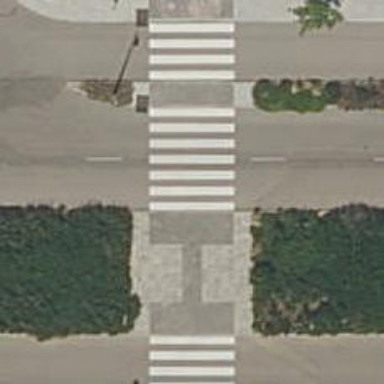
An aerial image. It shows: Uncontrolled road crossing.